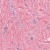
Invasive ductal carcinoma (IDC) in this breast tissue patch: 0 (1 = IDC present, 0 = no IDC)